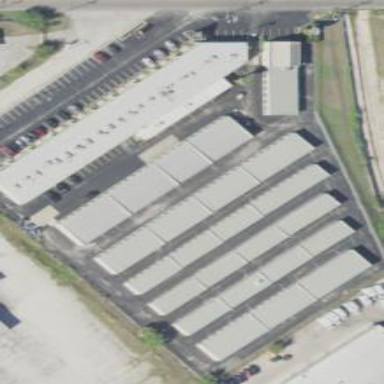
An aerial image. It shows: Storage rental shop.